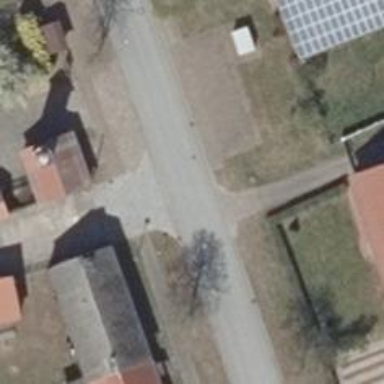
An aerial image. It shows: Residential road paved with concrete.